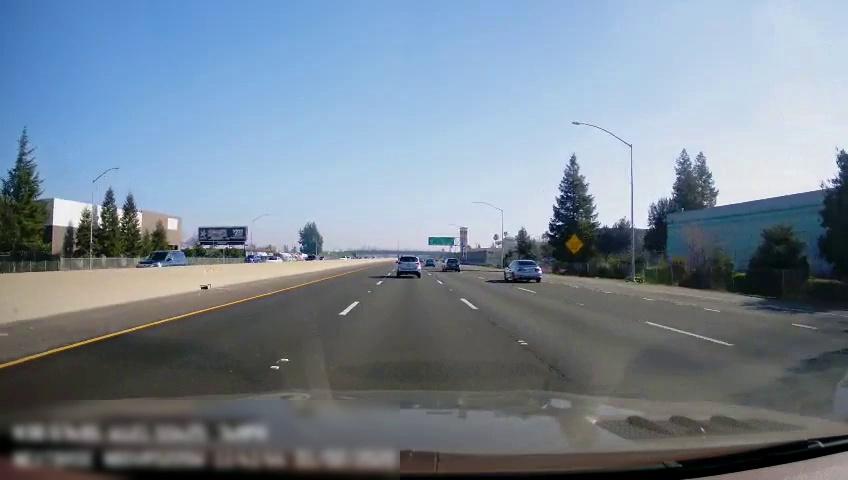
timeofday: Day
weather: Sunny
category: Vehicles | SUV
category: Vehicles | Truck
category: Drivable Space
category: Vehicles | SUV
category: Vehicles | Car
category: Vehicles | Car
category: Vehicles | SUV
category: Lanes | Current Lane
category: Lanes | Current Lane
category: Lanes | Current Lane
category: Lanes | Alternate Lane
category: Lanes | Alternate Lane
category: Traffic | Signs
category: Traffic | Signs